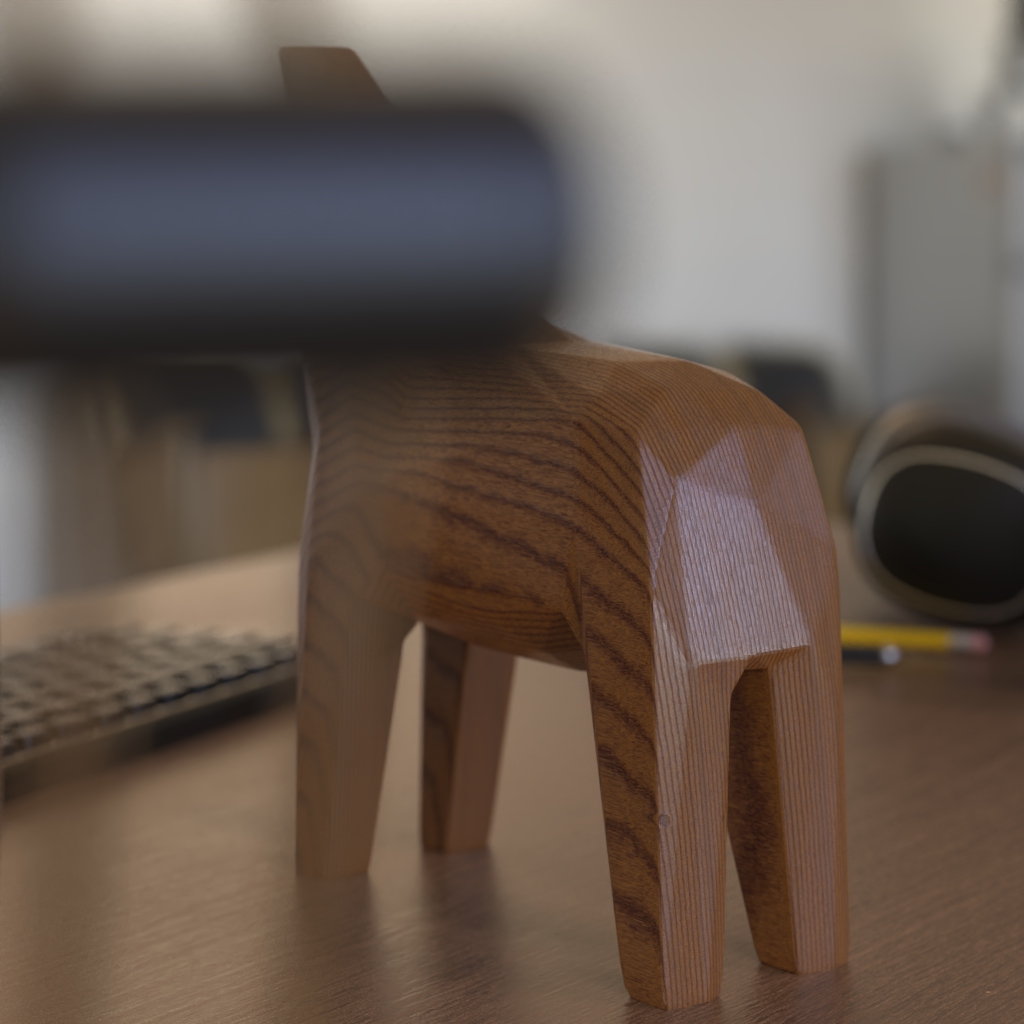
A high quality rendering of a dalahest_oak dalecarlian horse figurine made of varnished dark oak standing on a wooden table in an an apartment with natural bright daylight from windows,long-shot from the rear left side , 100 mm, f 8, bokeh